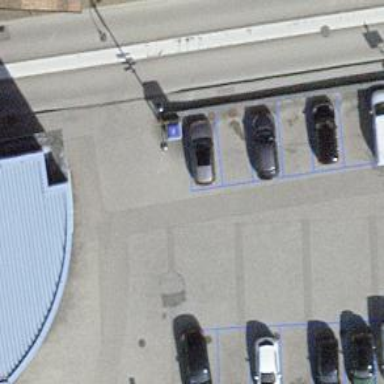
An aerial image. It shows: Road serving as parking aisle.